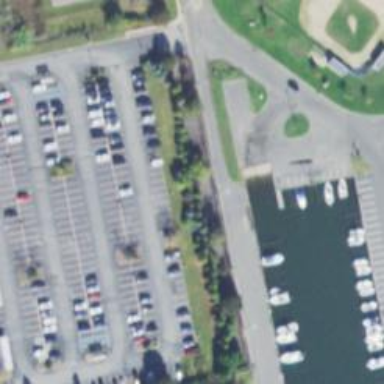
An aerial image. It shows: Slipway on leisure land.